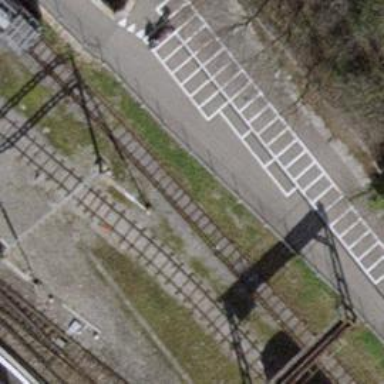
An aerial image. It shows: Narrow-gauge railway siding with contact lines for electrification.